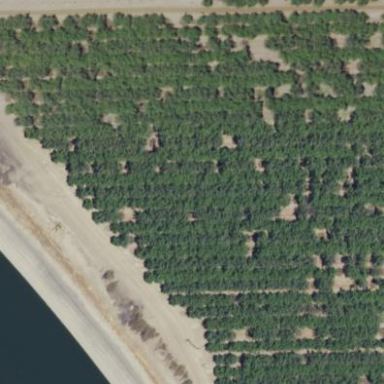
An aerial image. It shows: Almond orchard with rows of almond trees.